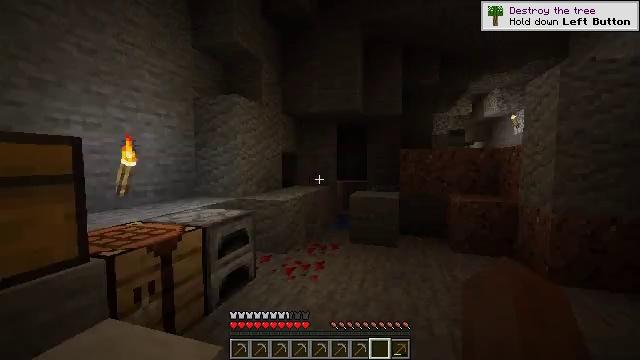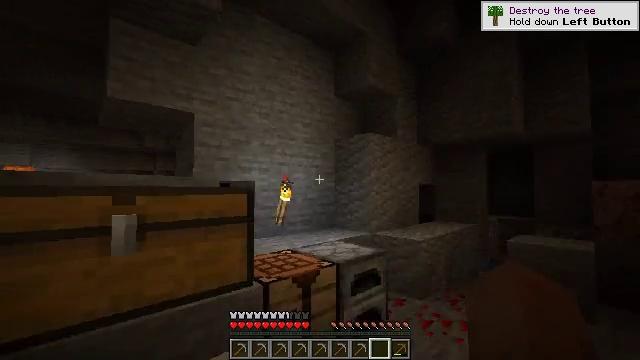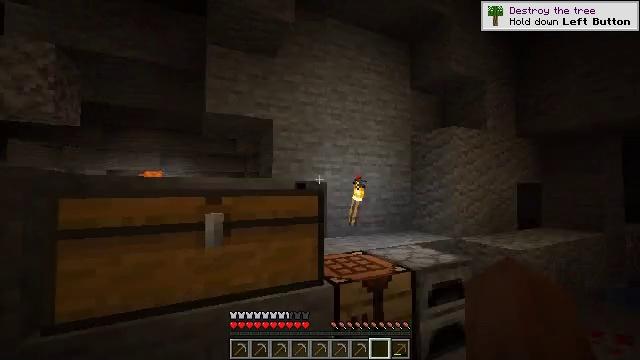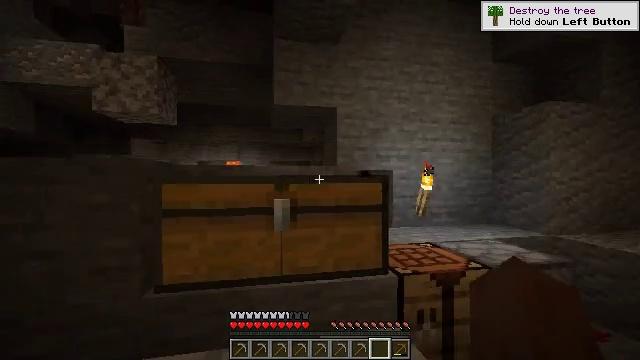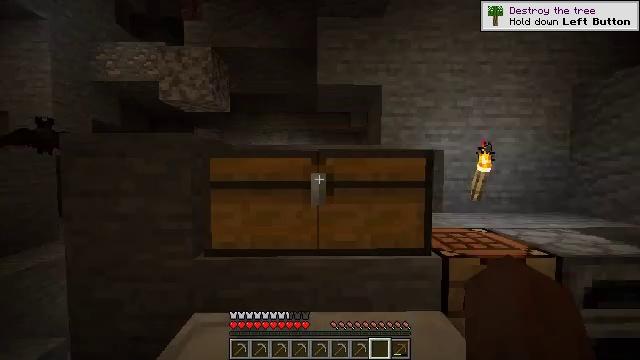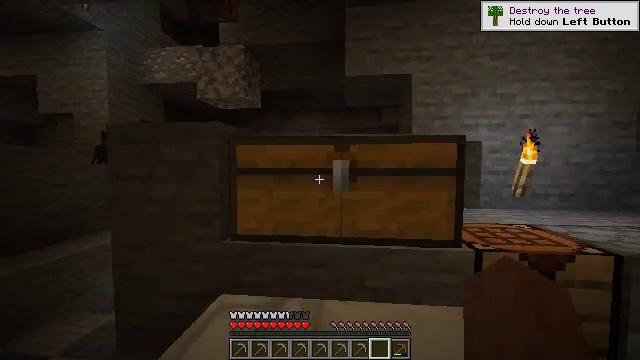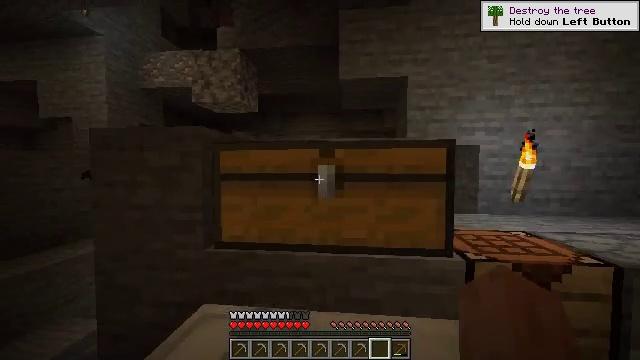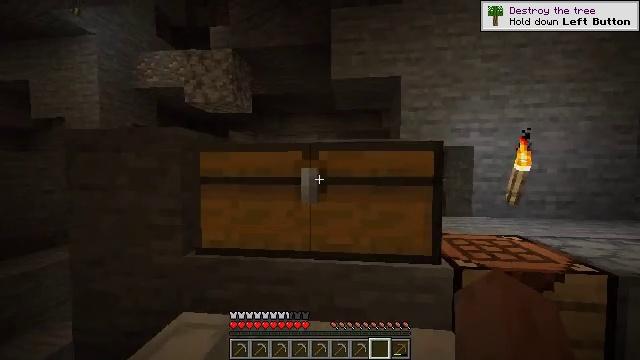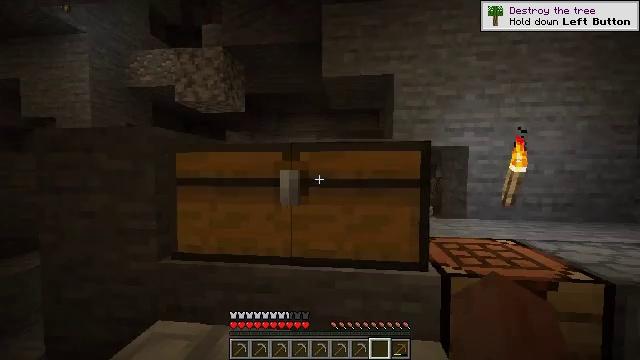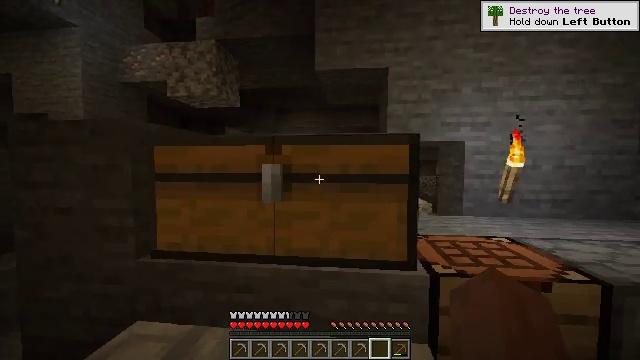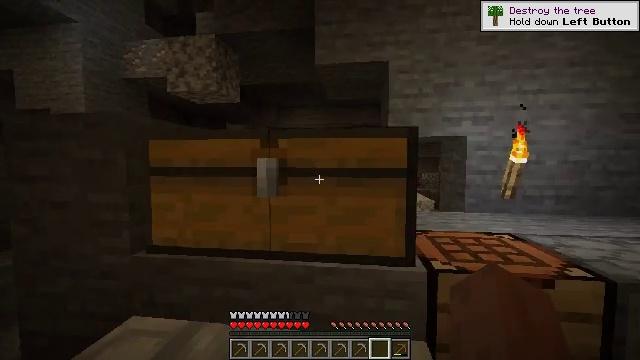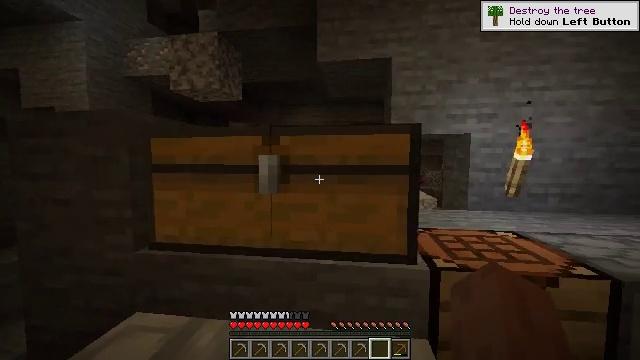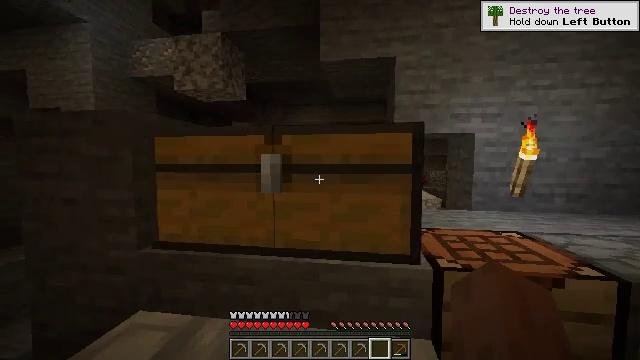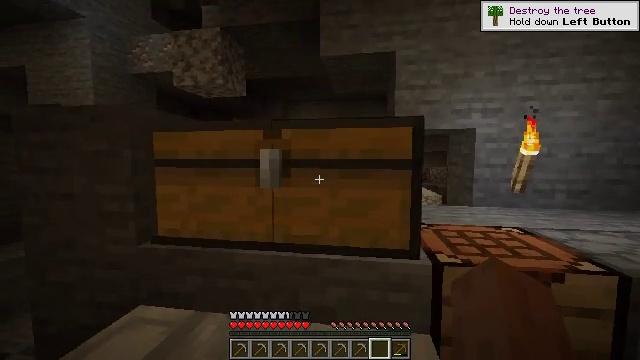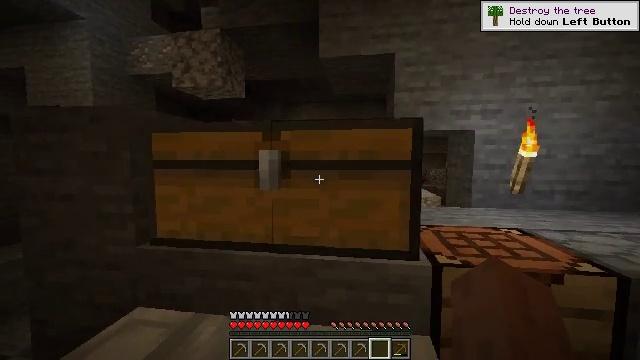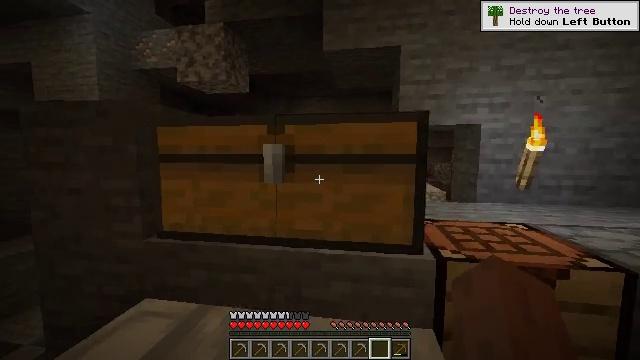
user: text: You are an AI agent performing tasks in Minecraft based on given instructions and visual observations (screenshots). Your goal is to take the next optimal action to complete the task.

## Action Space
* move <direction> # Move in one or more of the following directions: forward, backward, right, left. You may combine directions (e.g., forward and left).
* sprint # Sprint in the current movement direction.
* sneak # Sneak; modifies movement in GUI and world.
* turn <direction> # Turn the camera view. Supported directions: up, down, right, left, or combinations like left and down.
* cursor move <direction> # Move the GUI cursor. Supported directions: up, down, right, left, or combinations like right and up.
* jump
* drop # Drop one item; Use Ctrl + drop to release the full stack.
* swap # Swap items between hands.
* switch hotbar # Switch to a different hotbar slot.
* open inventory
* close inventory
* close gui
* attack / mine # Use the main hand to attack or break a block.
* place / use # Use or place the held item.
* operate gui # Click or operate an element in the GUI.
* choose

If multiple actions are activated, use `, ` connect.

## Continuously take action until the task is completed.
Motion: motion action
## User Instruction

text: Make a golden helmet with gold ingots.
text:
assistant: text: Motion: move forward and move right, turn left and up
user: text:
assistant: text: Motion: move forward and move right, turn left
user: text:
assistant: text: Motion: move forward and move right, turn left and down
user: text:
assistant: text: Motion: move forward and move right, turn left and down
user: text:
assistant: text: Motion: move forward and move right, turn left
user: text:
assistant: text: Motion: move forward and move right
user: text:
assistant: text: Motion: move forward and move right
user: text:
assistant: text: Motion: no_op
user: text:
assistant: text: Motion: no_op
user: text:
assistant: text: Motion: no_op
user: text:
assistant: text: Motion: no_op
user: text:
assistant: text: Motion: no_op
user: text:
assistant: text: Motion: no_op
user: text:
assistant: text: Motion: no_op
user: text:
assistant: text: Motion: turn down
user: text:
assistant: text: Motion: use / place
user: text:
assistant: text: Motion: use / place
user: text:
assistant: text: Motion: use / place
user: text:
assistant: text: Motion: no_op
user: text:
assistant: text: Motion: turn up
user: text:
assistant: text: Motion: turn up
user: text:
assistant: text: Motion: turn down
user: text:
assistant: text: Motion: no_op
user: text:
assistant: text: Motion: no_op
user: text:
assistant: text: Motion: no_op
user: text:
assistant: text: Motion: no_op
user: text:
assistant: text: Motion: no_op
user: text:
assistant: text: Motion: no_op
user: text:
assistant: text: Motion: no_op
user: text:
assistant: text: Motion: no_op